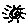
Label: sun